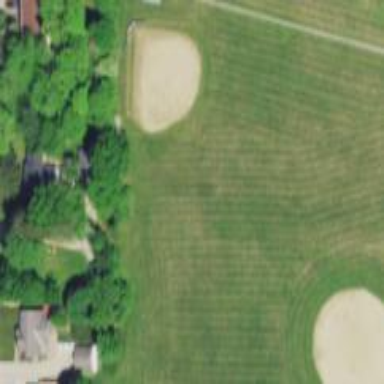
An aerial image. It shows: Baseball pitch for leisure and sports activities.